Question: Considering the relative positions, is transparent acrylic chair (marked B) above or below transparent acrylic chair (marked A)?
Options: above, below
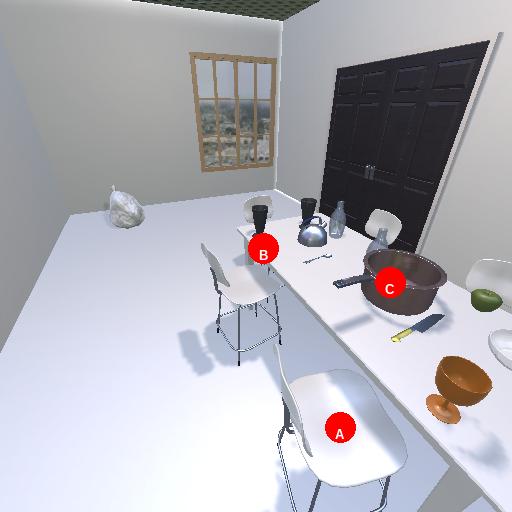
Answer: above